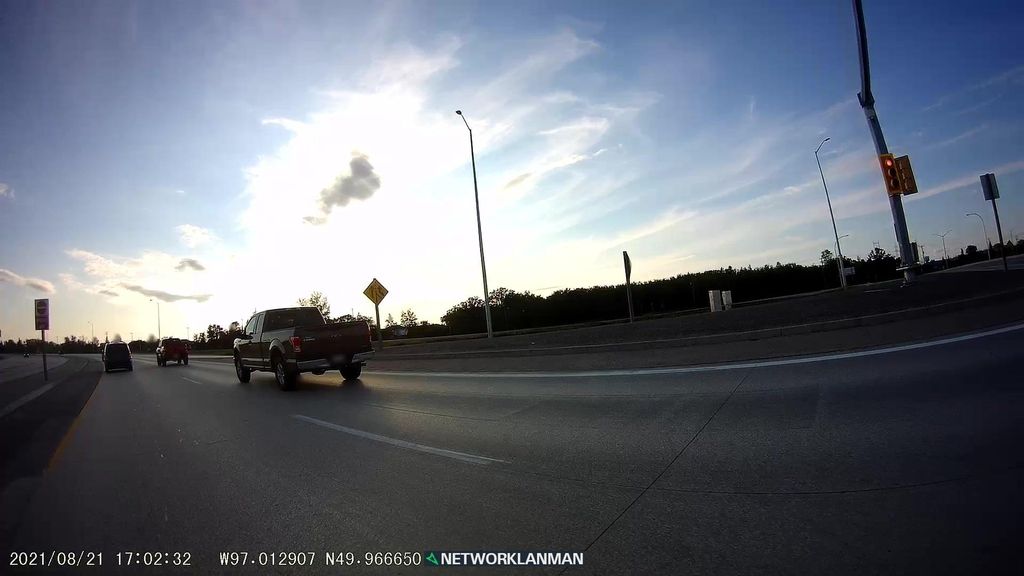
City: winnipeg